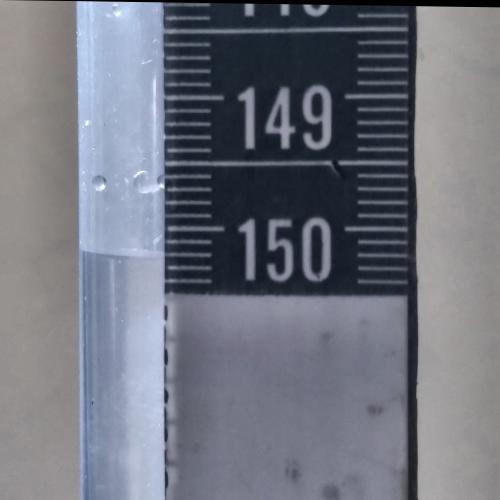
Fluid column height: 150.2 cm